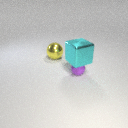
large yellow metal sphere to the left of small purple rubber sphere